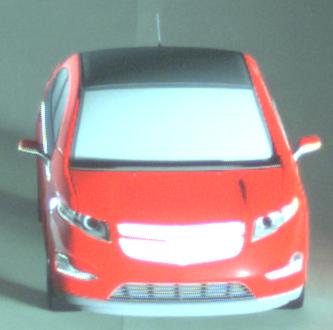
Make: Chevrolet
Model: Volt
Detailed model: Volt
Model produced from: 2011/11
Model produced until: 2014/08
Doors: 5
Color: red
Road condition: dry road
Daytime: midday
Contrast: medium contrast